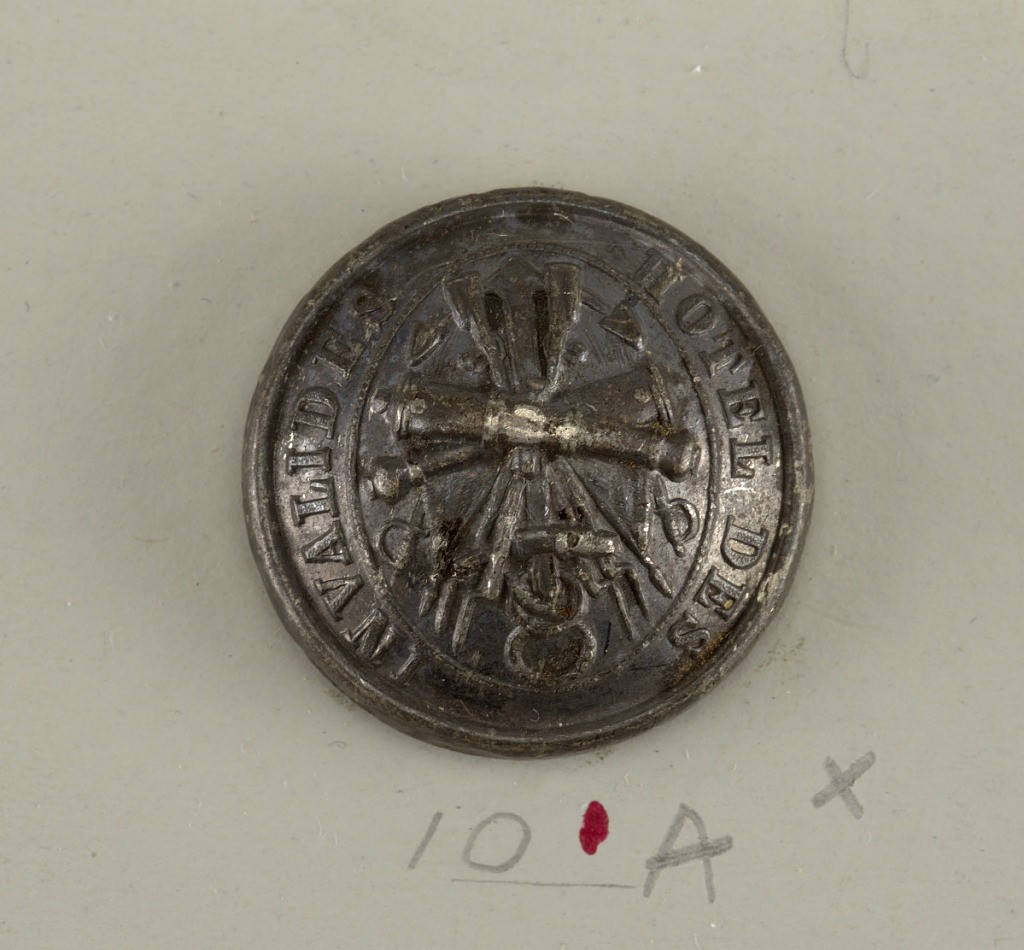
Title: Button
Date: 19th century
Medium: Nickle plated brass
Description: Anchor with crossed guns, swords and cannon and the words"Hotel des Invalides". On reverse, "Cordier Freres Paris".

Component -a is on card H